Interaction volume radius: 10 \u00c5
Interaction volume height: 10 \u00c5
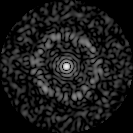
Disorder parameter: 0.8106